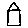
Label: house